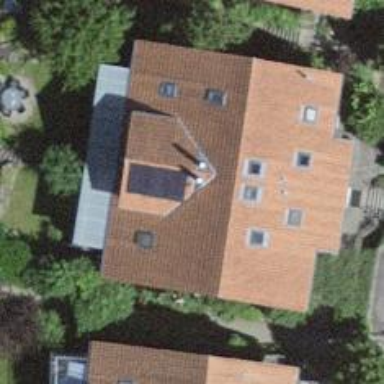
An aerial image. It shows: Terrace building.